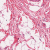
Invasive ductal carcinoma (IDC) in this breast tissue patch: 0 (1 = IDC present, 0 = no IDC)